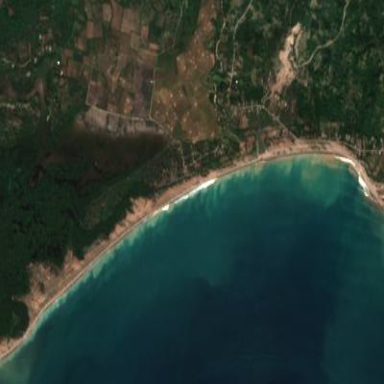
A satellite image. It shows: Scenic beach with natural beauty.